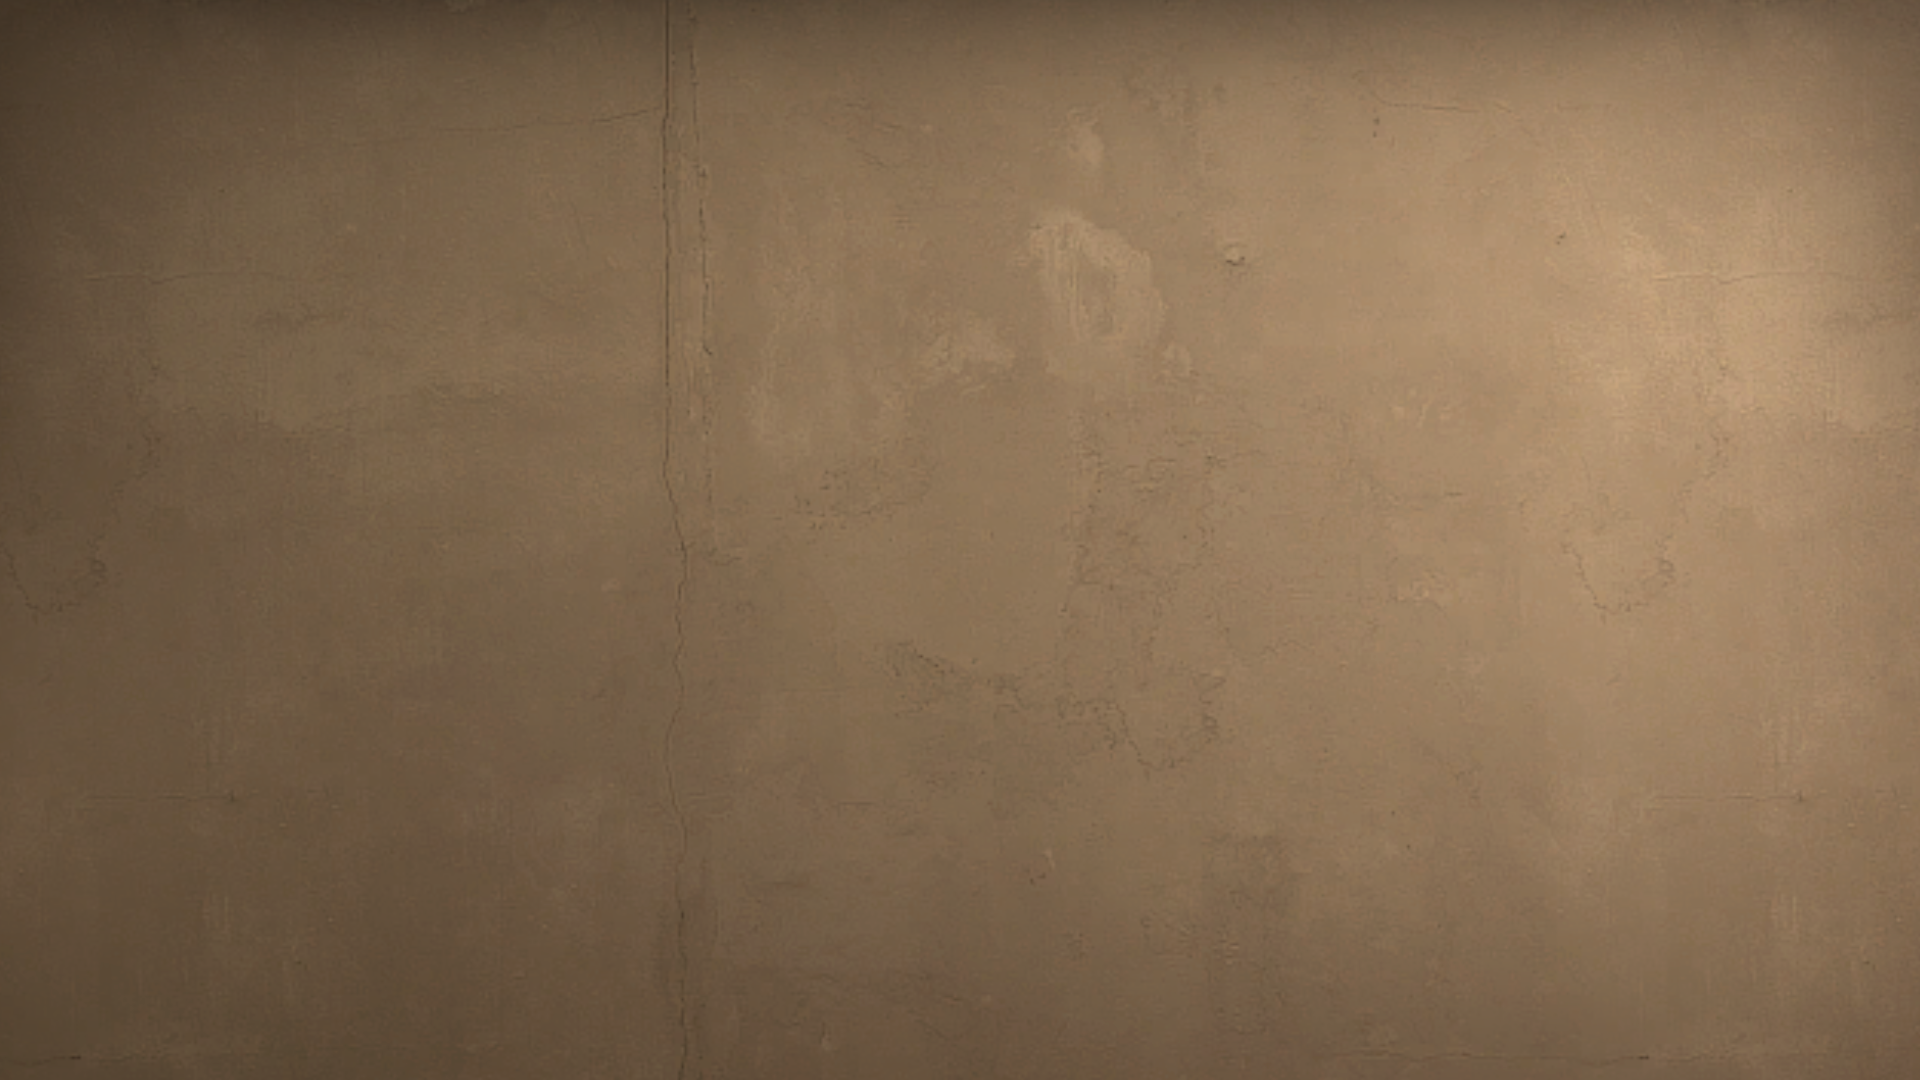
Map: de_mirage